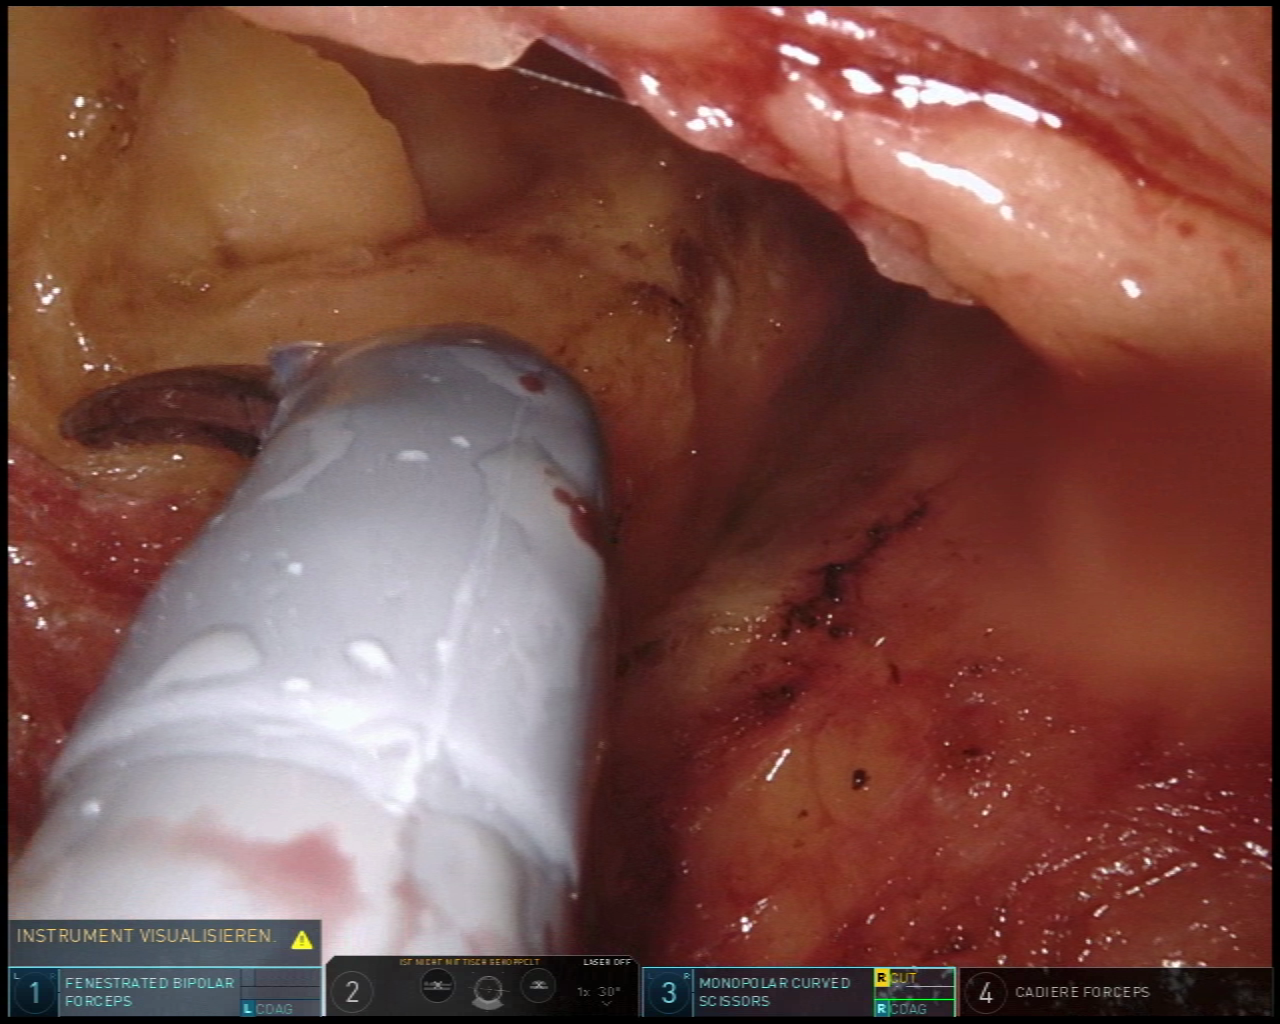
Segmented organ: pancreas
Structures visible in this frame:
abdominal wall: no
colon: no
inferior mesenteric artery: no
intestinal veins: no
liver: no
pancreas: yes
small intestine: no
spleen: no
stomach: no
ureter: no
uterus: no
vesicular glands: no